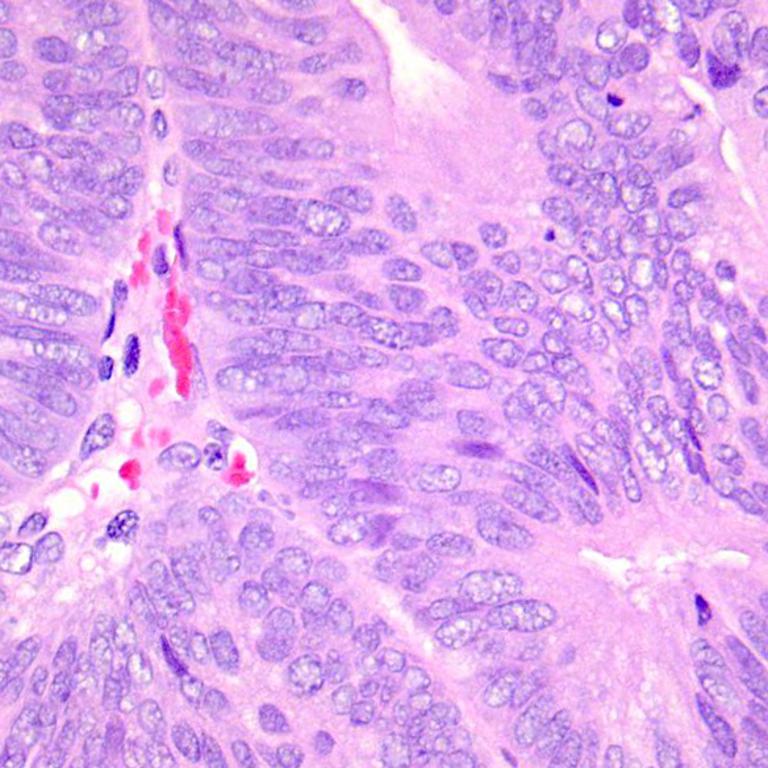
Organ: colon
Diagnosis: adenocarcinomas